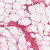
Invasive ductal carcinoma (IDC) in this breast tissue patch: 0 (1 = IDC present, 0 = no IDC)